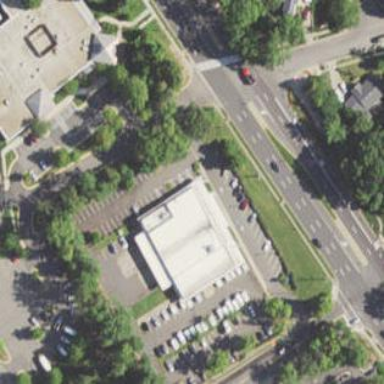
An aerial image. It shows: Public building.